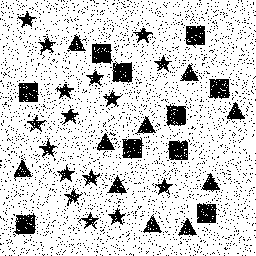
Squares: 10
Triangles: 10
Stars: 16
Total shapes: 36